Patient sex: F
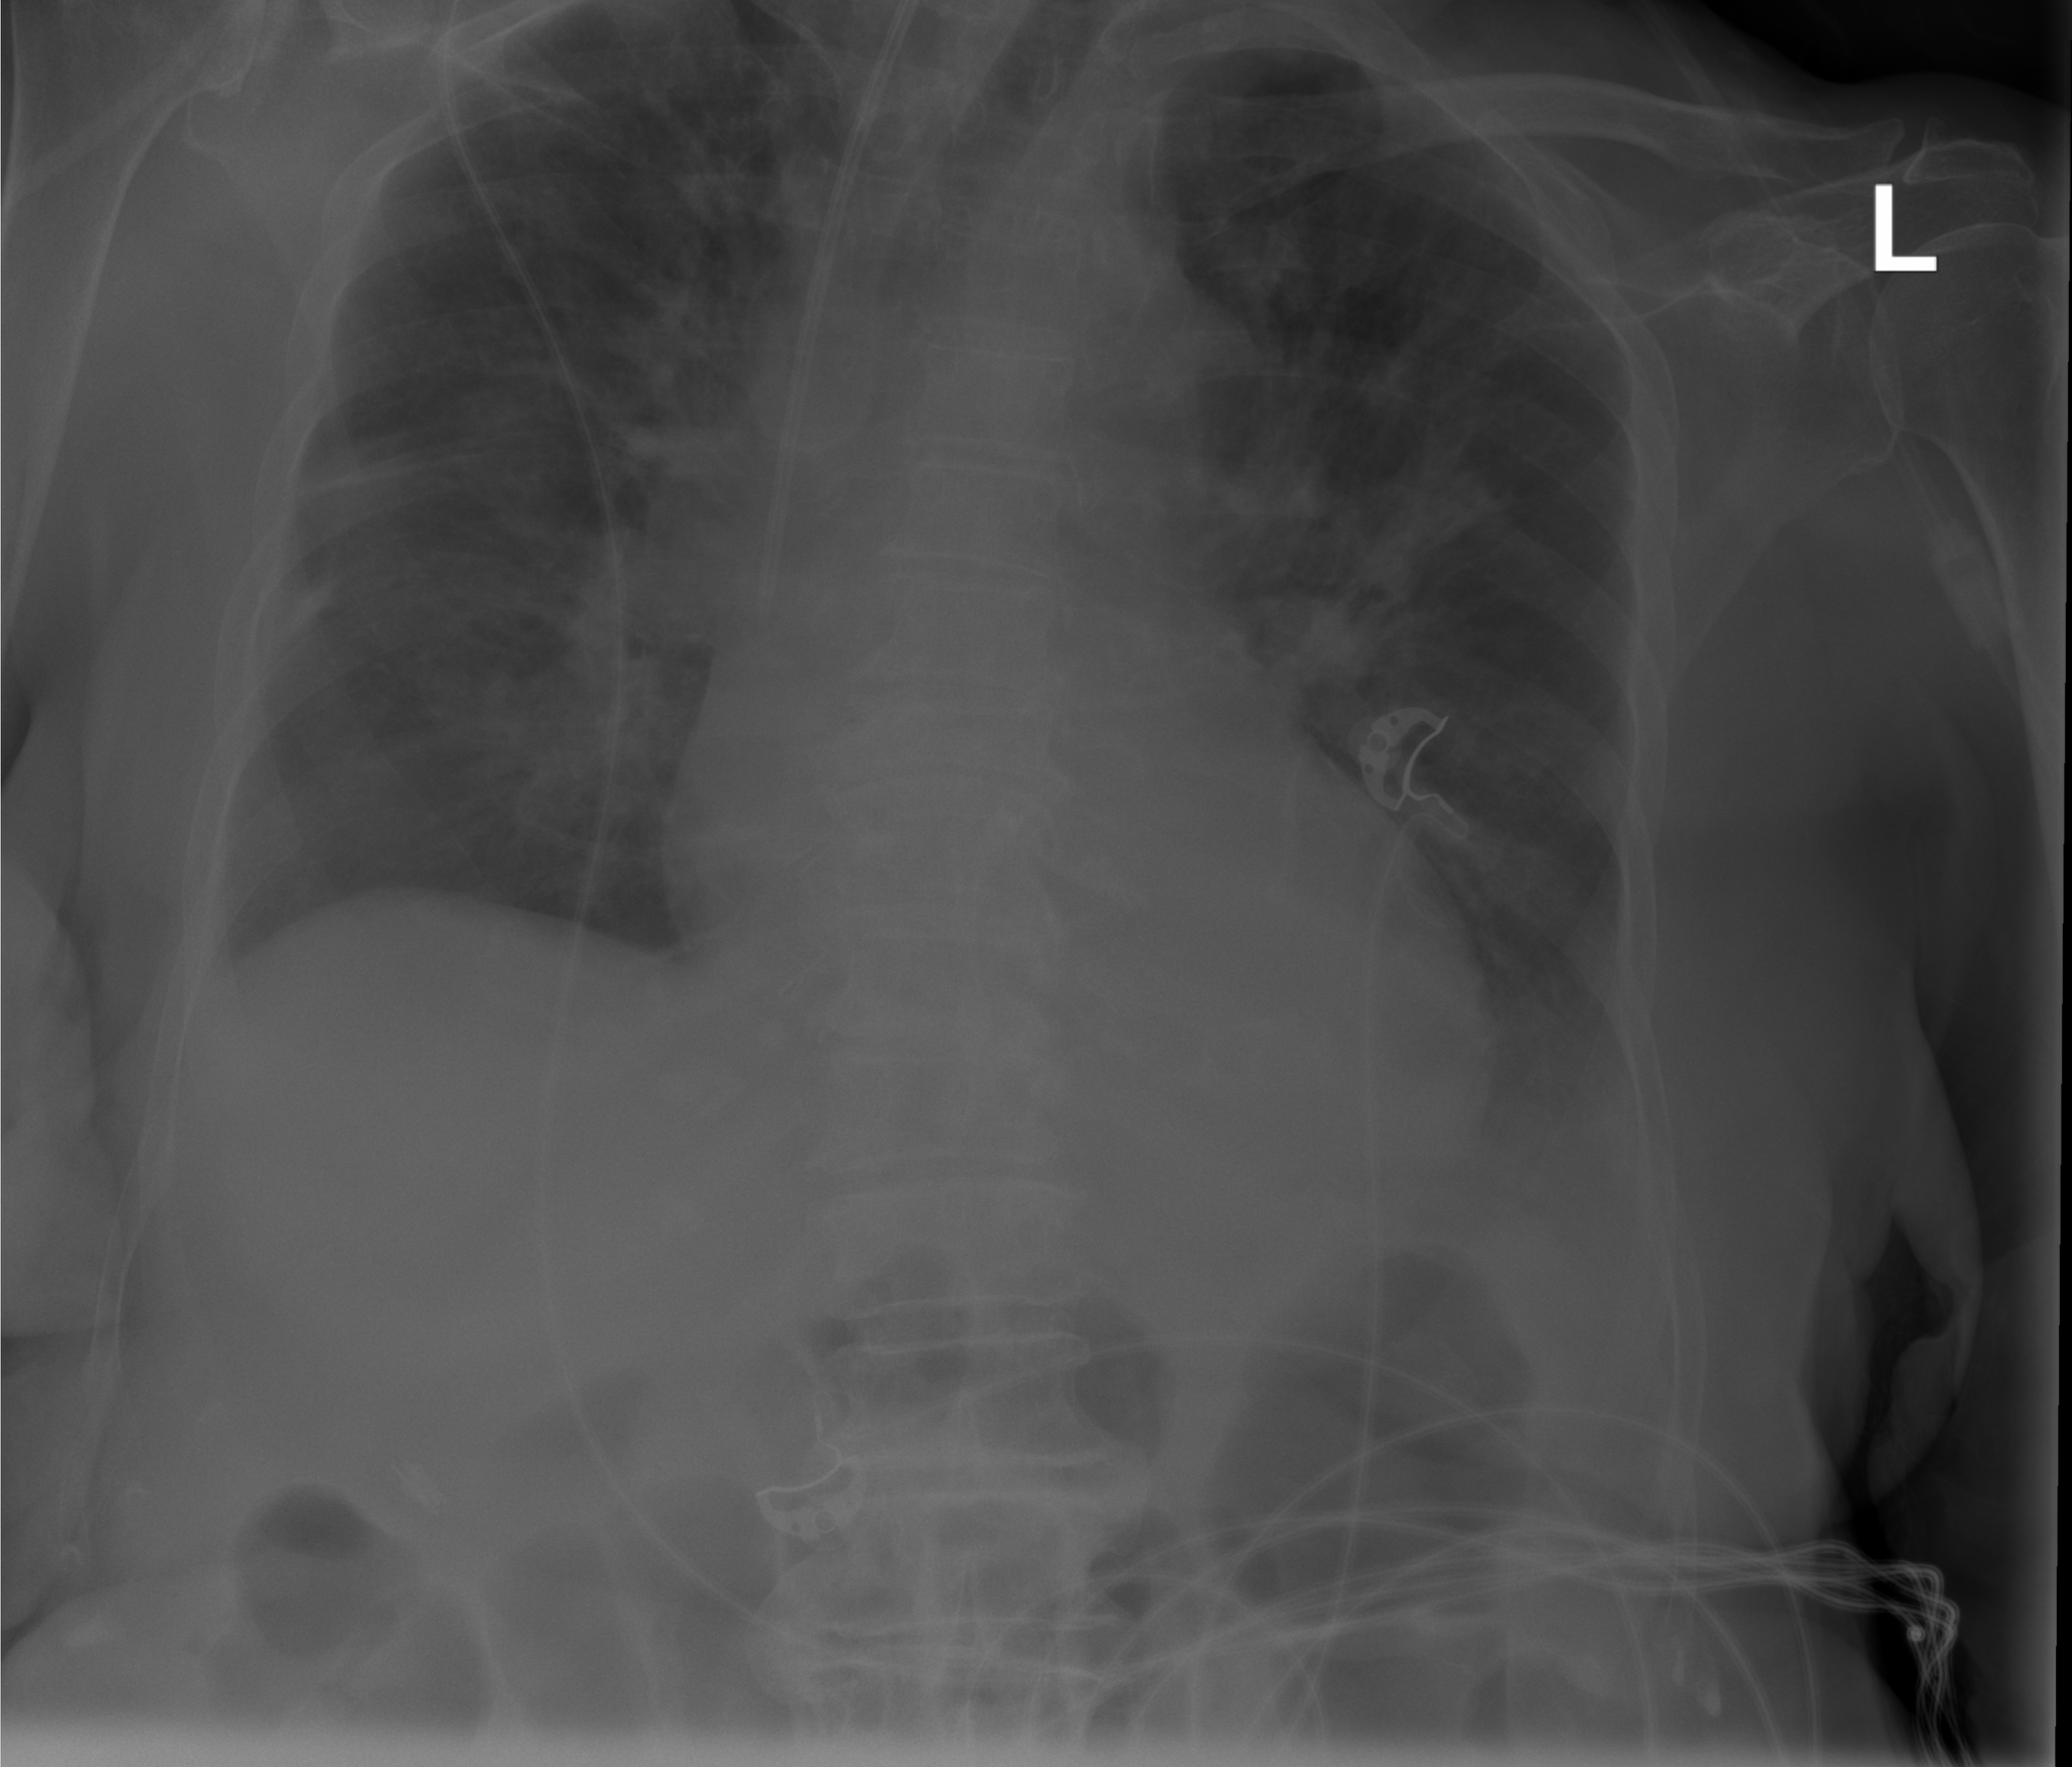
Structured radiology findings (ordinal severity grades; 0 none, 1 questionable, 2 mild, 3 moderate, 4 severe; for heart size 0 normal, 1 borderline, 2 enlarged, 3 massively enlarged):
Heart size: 2
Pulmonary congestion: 2
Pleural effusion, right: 0
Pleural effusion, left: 2
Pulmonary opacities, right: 3
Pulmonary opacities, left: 2
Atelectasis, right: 0
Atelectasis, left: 2